Chest X-ray. View position: PA
Patient age: 51
Patient sex: F
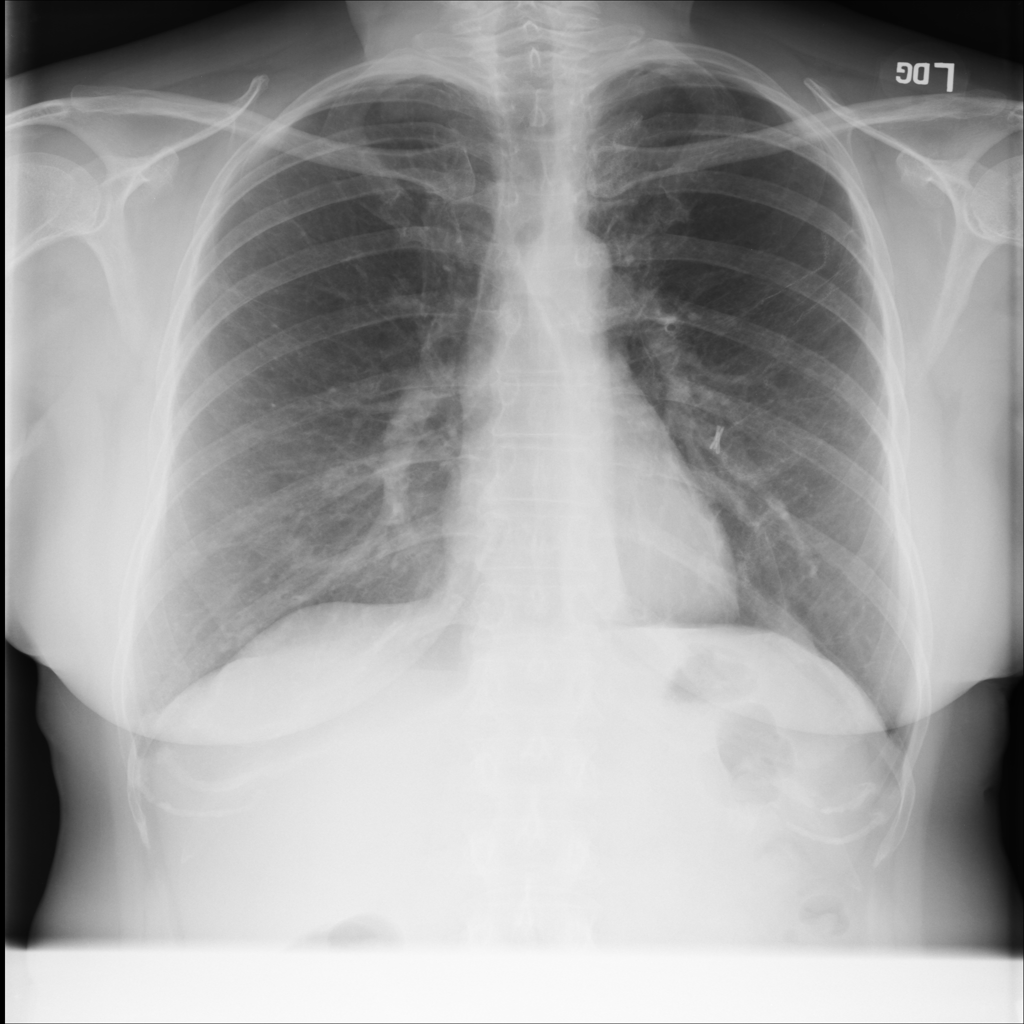
Finding: Pneumothorax